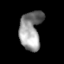
Tissue: lung
Cell type: Endothelial cells
Senescence score: 0.5467
Nuclear area (px): 826
Mean DAPI intensity: 144.338